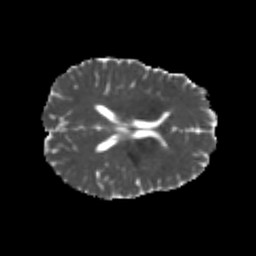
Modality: MD
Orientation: axial
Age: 26
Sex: female
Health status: healthy
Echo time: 0.074 s